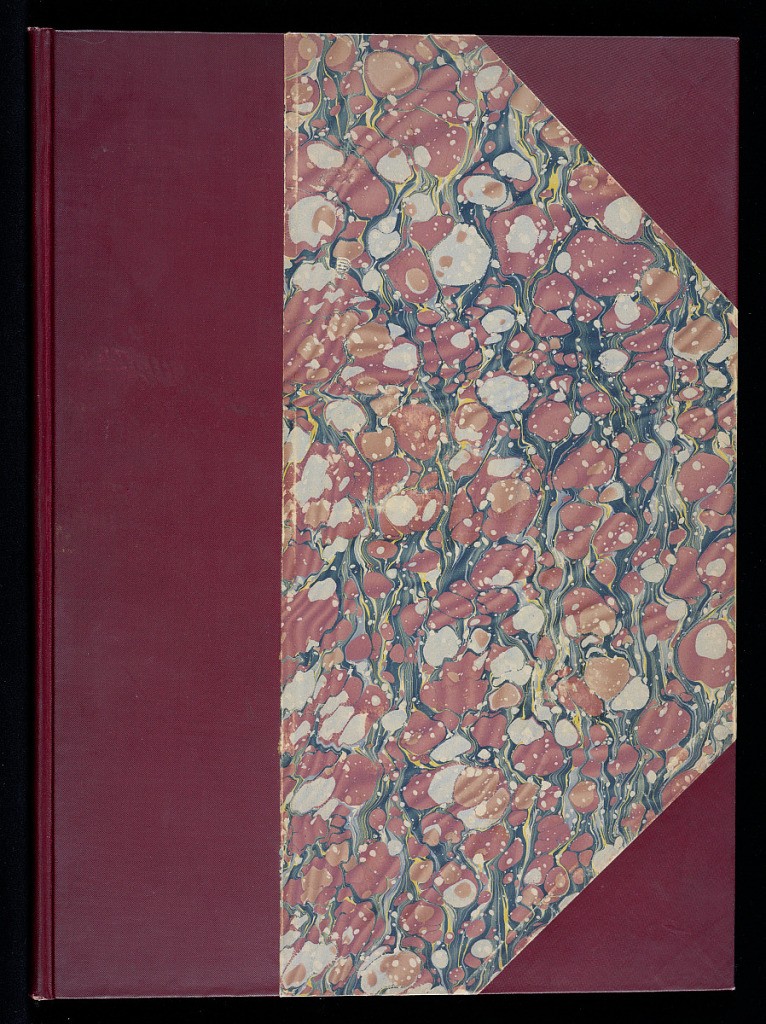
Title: Album of Trophy Designs
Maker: François Marie Isidore Queverdo, 1748 - 1797
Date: ca. 1767
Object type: Print
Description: An album of hanging ornamental and allegorical trophy designs featuring attributes and medallions with putti. Most of the plates are signed and dated.